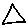
Label: triangle